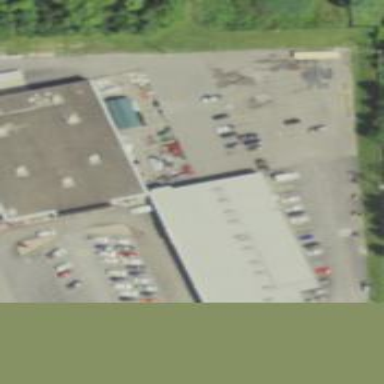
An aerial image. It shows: Retail building.